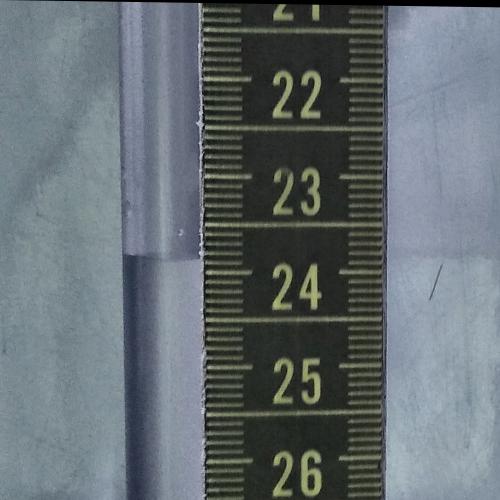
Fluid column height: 23.9 cm